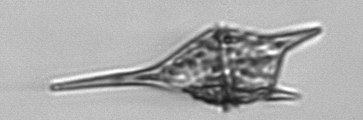
Label: Tripos_lineatus